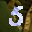
Label: 5